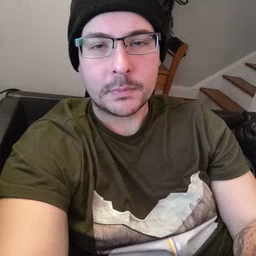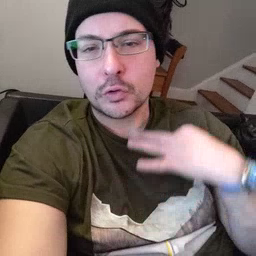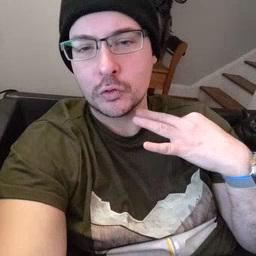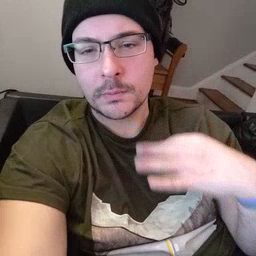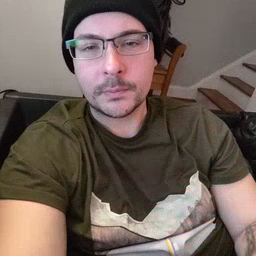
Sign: shirt